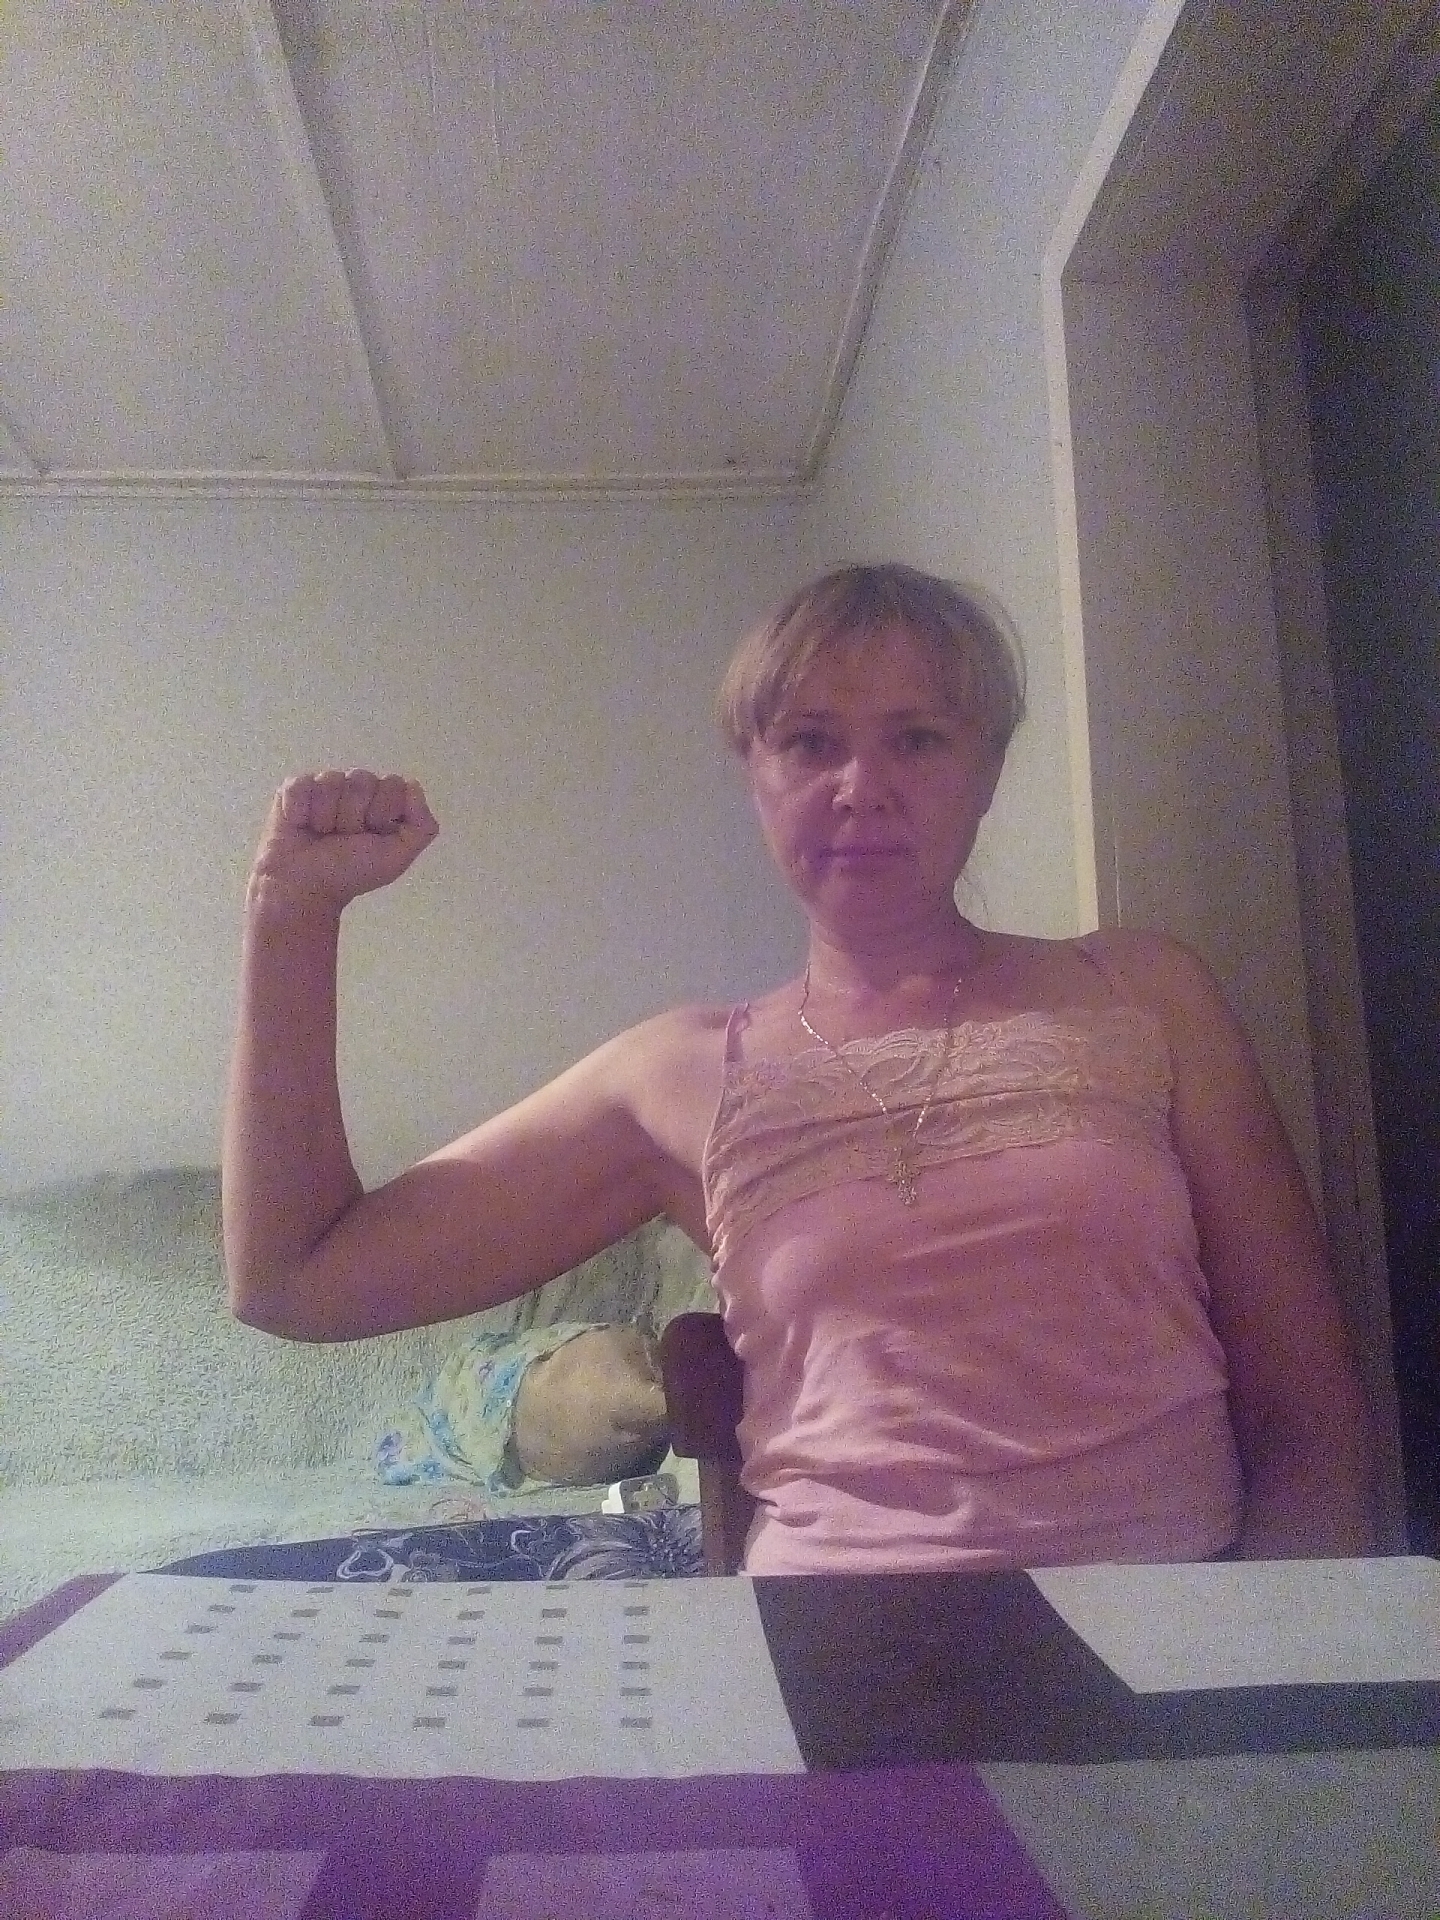
Label: noise